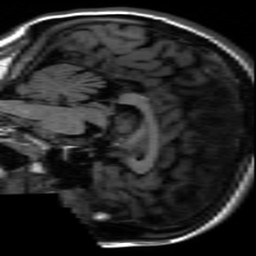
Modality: inplaneT1
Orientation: sagittal
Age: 19
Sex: female
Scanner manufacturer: ge
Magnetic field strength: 3 T
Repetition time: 2.499 s
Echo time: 0.02513 s